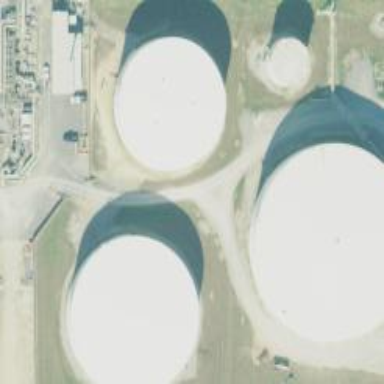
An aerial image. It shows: Storage tank which is man-made.